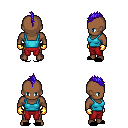
a pixel art fantasy rpg character, male body template, human, dark skin, teal pirate shirt, red pants, blue mohawk hairstyle, gold gloves, black slippers, four views (front, back, left, right), 2x2 character sprite sheet, small pixel art, hard edges, no anti-aliasing